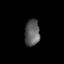
Tissue: prostate
Cell type: T cells
Senescence score: 0.296
Nuclear area (px): 391
Mean DAPI intensity: 92.046